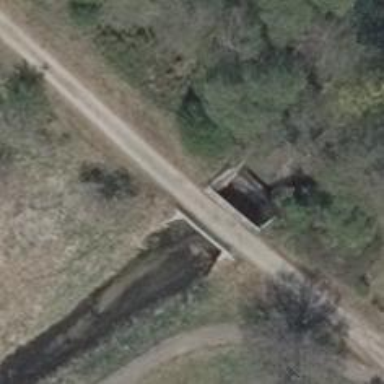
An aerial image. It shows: Abandoned railway track on bridge.